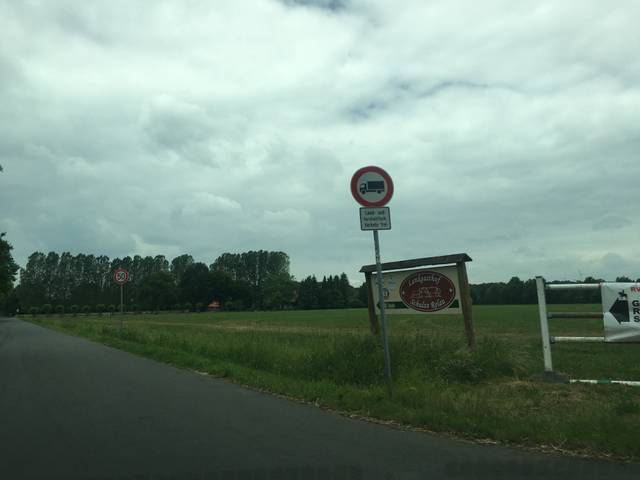
Region: Germany
Coordinates: 52.018, 7.603